Question: I would like to add a column like Filled Quantity

But I cannot figure out how to do it from the docs, I feel like I have to use 'renderCell' when setting up the column but I can't see how to accomplish it.
<URL>
<URL>
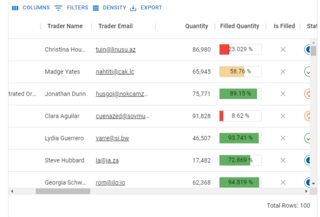
Answer: You can copy the bar renderer from the demo <URL>:
'''
const defaultTheme = createTheme();
const useStyles = makeStyles(
(theme) =>
createStyles({
root: {
border: '1px solid ${theme.palette.divider}',
position: "relative",
overflow: "hidden",
width: "100%",
height: 26,
borderRadius: 2
},
value: {
position: "absolute",
lineHeight: "24px",
width: "100%",
display: "flex",
justifyContent: "center"
},
bar: {
height: "100%",
"&.low": {
backgroundColor: "#f44336"
},
"&.medium": {
backgroundColor: "#efbb5aa3"
},
"&.high": {
backgroundColor: "#088208a3"
}
}
}),
{ defaultTheme }
);
const ProgressBar = React.memo(function ProgressBar(props) {
const { value } = props;
const valueInPercent = value * 100;
const classes = useStyles();
return (
<div className={classes.root}>
<div
className={classes.value}
>{'${valueInPercent.toLocaleString()} %'}</div>
<div
className={clsx(classes.bar, {
low: valueInPercent < 30,
medium: valueInPercent >= 30 && valueInPercent <= 70,
high: valueInPercent > 70
})}
style={{ maxWidth: '${valueInPercent}%' }}
/>
</div>
);
});
export function renderProgress(params) {
return <ProgressBar value={Number(params.value)} />;
}
'''
## Usage
'''
{
field: "filledQuantity",
headerName: "Filled Quantity",
renderCell: renderProgress,
type: "number",
width: 120
}
'''
## Live Demo
<URL>